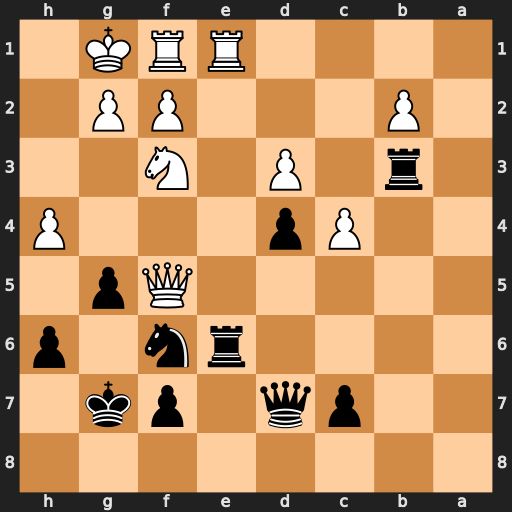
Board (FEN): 8/2pq1pk1/4rn1p/5Qp1/2Pp3P/1r1P1N2/1P3PP1/4RRK1
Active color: b
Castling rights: -
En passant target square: -
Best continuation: Rxe1 Qxd7 Rxf1+ Kxf1 Nxd7